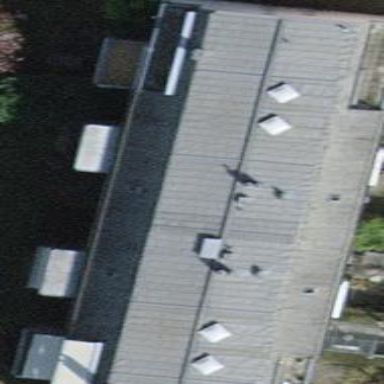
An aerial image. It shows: Building with mansard roof.